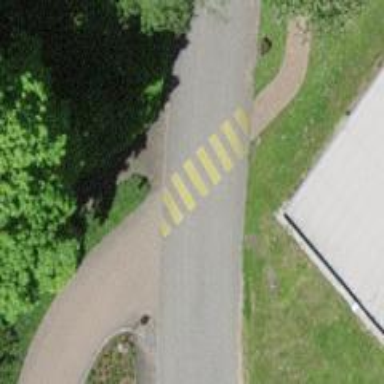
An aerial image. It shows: Marked crossing on the road.